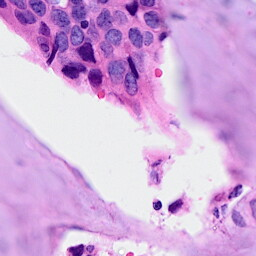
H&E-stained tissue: Breast